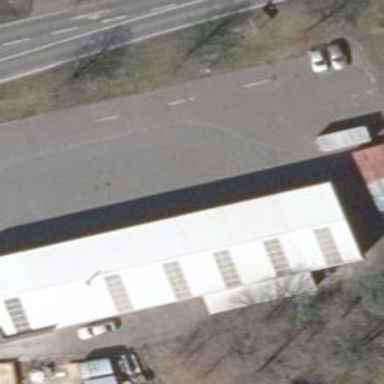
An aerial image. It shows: Building used as car repair shop.